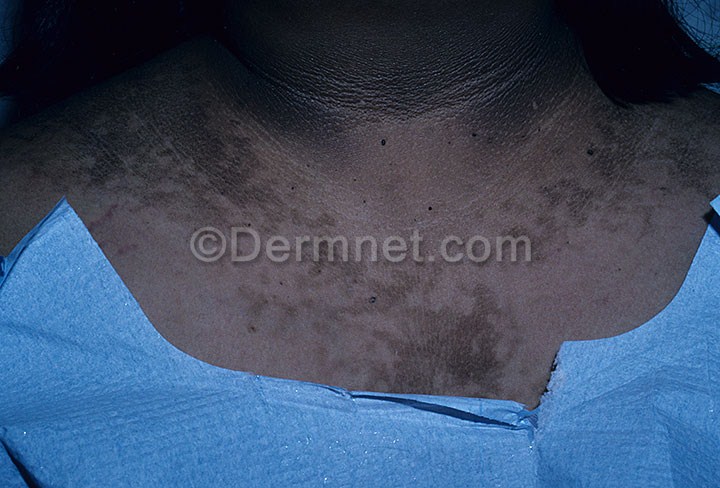
Disease: Systemic Disease